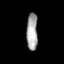
Tissue: lung
Cell type: Fibroblasts
Senescence score: 0.6797
Nuclear area (px): 407
Mean DAPI intensity: 165.032